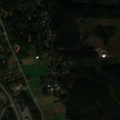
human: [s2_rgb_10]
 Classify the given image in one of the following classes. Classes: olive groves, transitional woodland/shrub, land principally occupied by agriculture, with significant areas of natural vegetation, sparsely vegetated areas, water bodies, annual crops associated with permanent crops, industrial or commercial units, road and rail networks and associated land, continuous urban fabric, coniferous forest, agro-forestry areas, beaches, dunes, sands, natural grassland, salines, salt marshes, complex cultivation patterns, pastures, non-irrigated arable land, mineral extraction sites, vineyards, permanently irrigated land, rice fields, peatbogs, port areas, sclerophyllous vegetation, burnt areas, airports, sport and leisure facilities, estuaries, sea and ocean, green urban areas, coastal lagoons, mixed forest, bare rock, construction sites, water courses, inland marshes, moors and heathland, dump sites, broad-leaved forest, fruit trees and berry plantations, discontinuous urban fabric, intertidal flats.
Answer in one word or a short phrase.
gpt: discontinuous urban fabric, industrial or commercial units, land principally occupied by agriculture, with significant areas of natural vegetation, coniferous forest, mixed forest